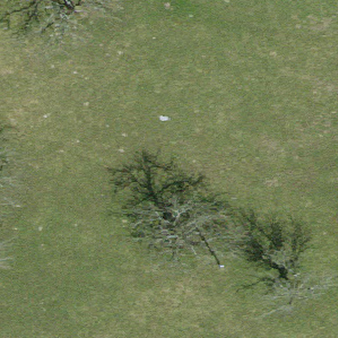
Label: other